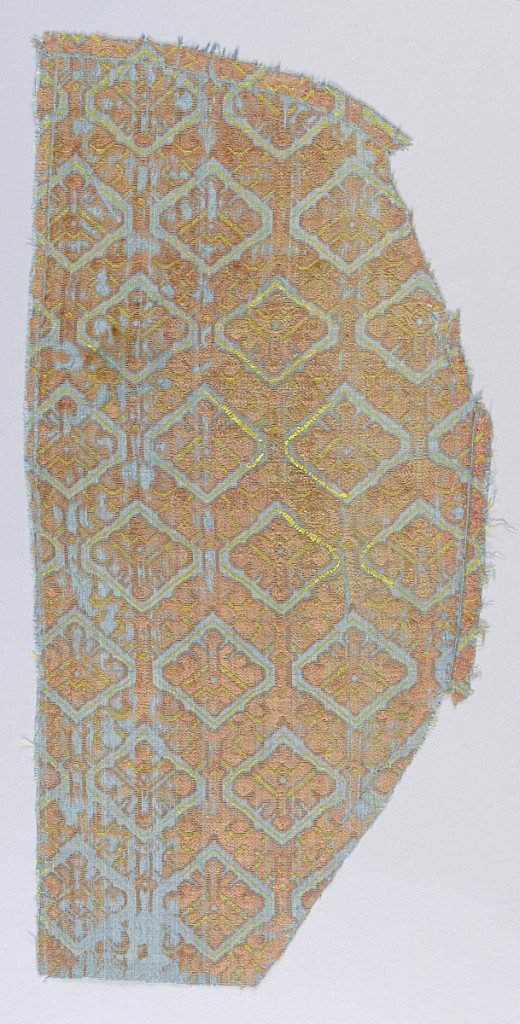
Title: Fragment
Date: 16th–17th century
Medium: silk Technique: supplementary warp forming cut and uncut raised pile on plain weave foundation (velvet) with supplementary warp
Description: Lozenges and running bands in tan and yellow on blue.